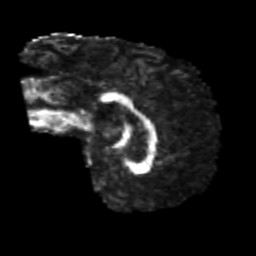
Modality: FA
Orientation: sagittal
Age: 22
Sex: male
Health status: healthy
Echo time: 0.074 s